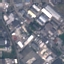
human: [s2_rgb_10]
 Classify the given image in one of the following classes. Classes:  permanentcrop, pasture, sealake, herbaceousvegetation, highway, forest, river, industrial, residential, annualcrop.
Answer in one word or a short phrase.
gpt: Industrial